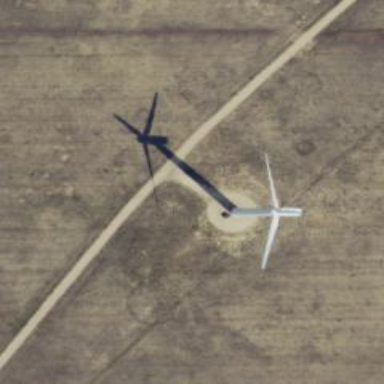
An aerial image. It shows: Wind turbine generating power.